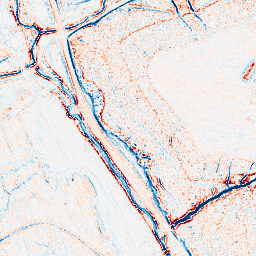
Category: edge_preserving
Decomposition family: anisotropic_diffusion
Decomposition parameters: iterations: 20
kappa: 10
gamma: 0.05
Upsampling method: quintic
Upsampling parameters: scale: 2
Upsampling scale: 2